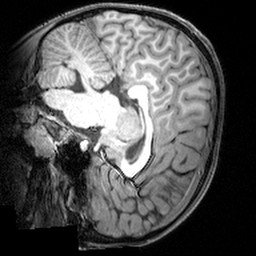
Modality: T1w
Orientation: sagittal
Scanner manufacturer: siemens
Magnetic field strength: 3 T
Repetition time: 1.9 s
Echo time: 0.00397 s